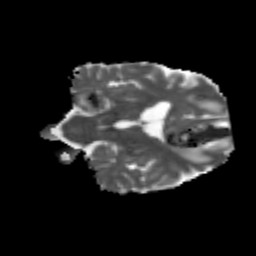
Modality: MD
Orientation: coronal
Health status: ill
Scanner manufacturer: siemens
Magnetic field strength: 3 T
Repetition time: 6.8 s
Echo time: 0.097 s